Field crop: maize
Growth stage: 2
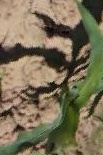
Species: maize